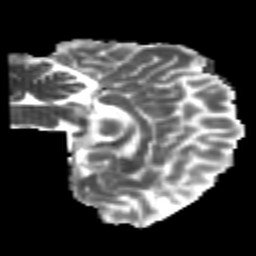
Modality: MD
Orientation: sagittal
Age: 22
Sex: male
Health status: healthy
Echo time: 0.074 s